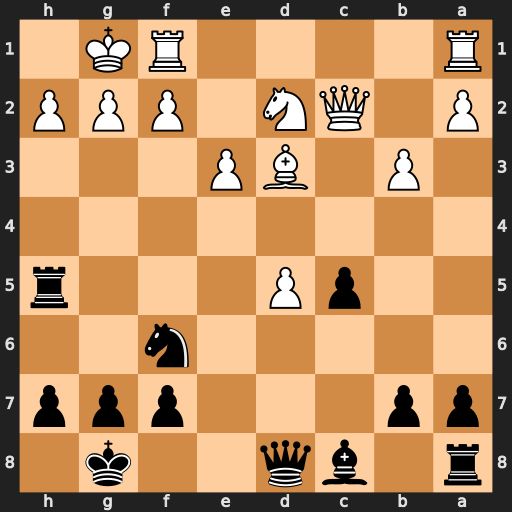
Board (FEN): r1bq2k1/pp3ppp/5n2/2pP3r/8/1P1BP3/P1QN1PPP/R4RK1
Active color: b
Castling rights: -
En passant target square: -
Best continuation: Rxd5 Nf3 Rxd3